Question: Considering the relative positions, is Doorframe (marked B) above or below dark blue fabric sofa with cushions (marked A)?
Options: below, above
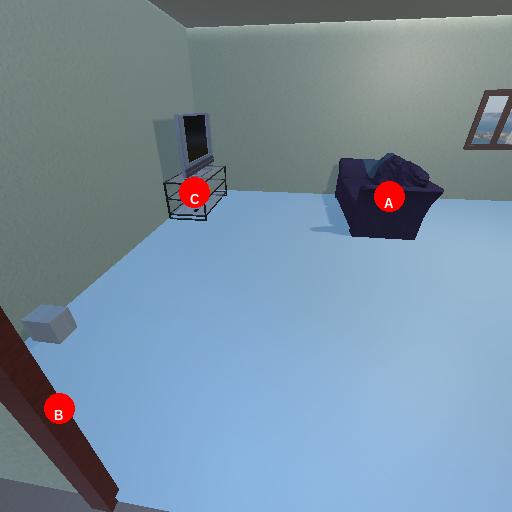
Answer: below